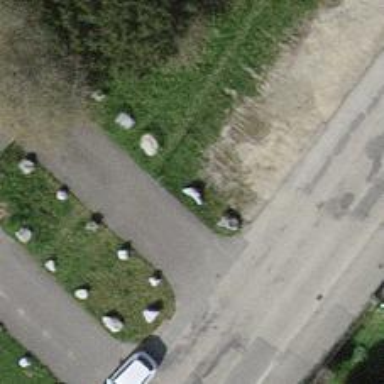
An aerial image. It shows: Block barrier.